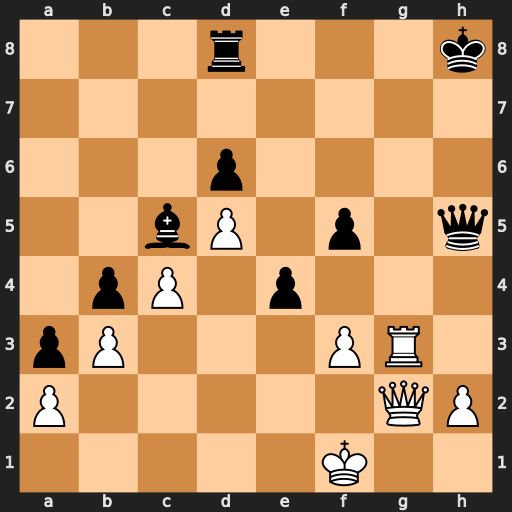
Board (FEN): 3r3k/8/3p4/2bP1p1q/1pP1p3/pP3PR1/P5QP/5K2
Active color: w
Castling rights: -
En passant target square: -
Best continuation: Rh3 Qxh3 Qxh3+